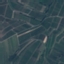
Land use / land cover class: PermanentCrop